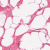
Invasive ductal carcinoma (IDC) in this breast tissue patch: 0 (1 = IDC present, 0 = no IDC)